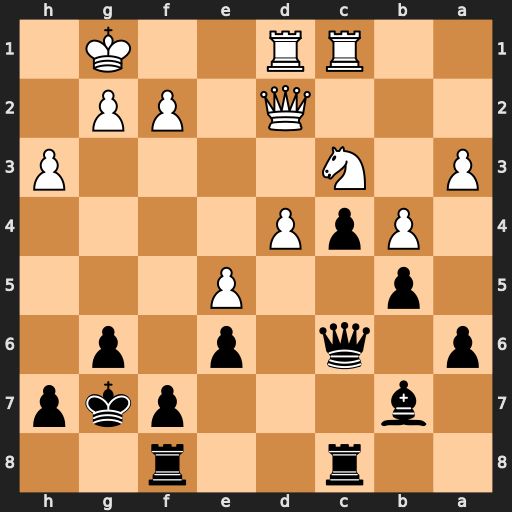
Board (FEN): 2r2r2/1b3pkp/p1q1p1p1/1p2P3/1PpP4/P1N4P/3Q1PP1/2RR2K1
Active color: b
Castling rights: -
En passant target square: -
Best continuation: Qxg2#